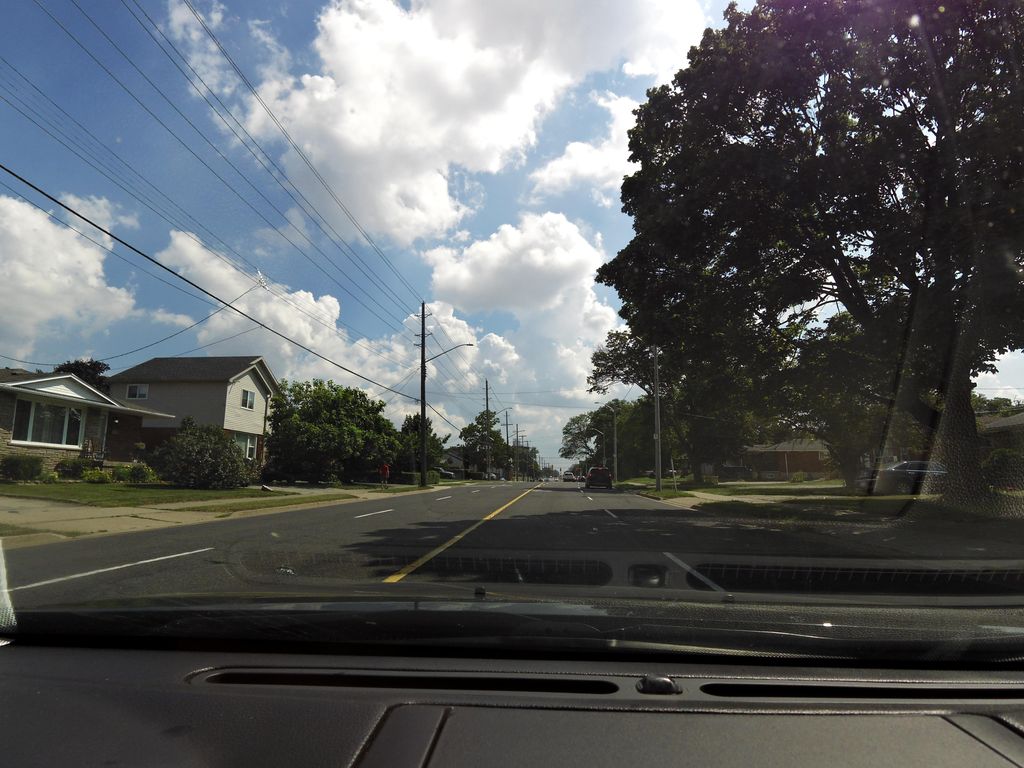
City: hamilton